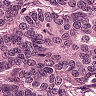
Metastatic tissue present: yes